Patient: sex M, age 70
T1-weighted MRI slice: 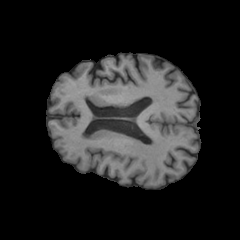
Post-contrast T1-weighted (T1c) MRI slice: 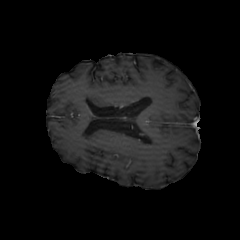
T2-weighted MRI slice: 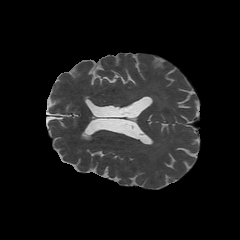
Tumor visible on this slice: no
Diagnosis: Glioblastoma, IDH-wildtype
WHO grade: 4